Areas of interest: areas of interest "Aquarium"
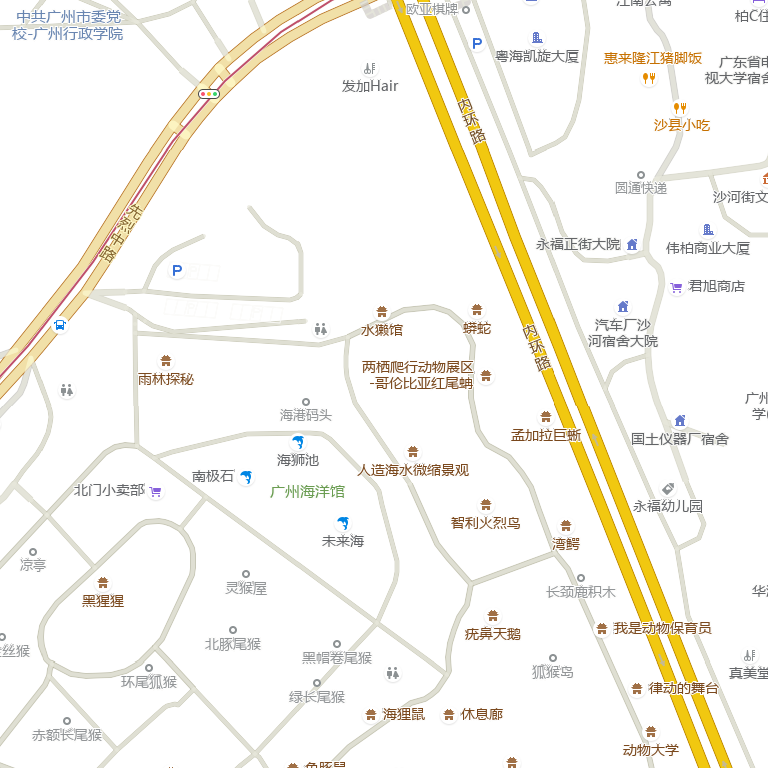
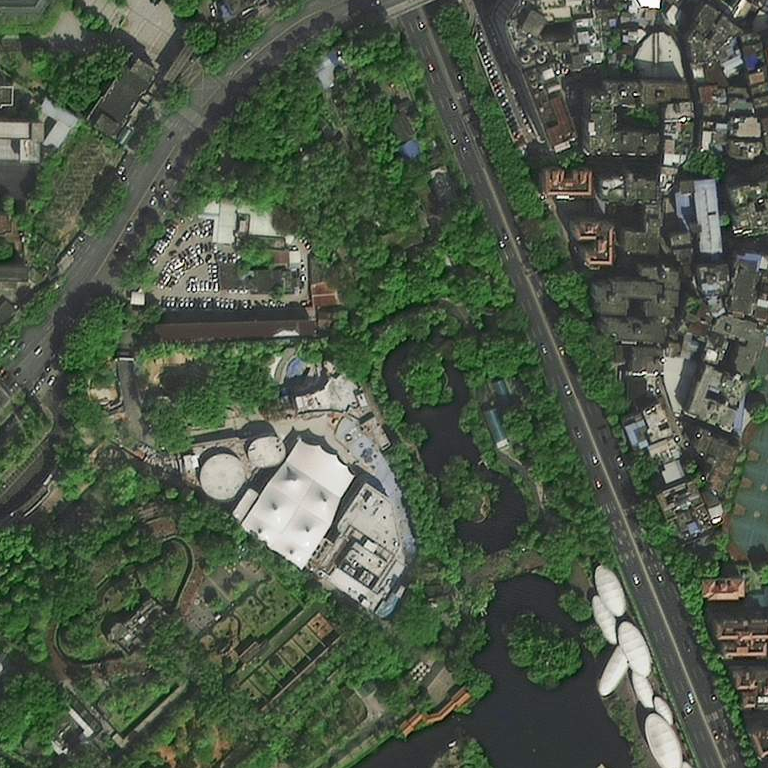